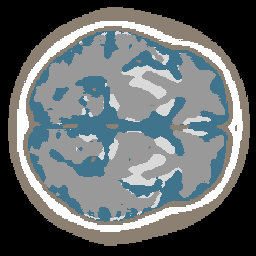
Label: no_lesion